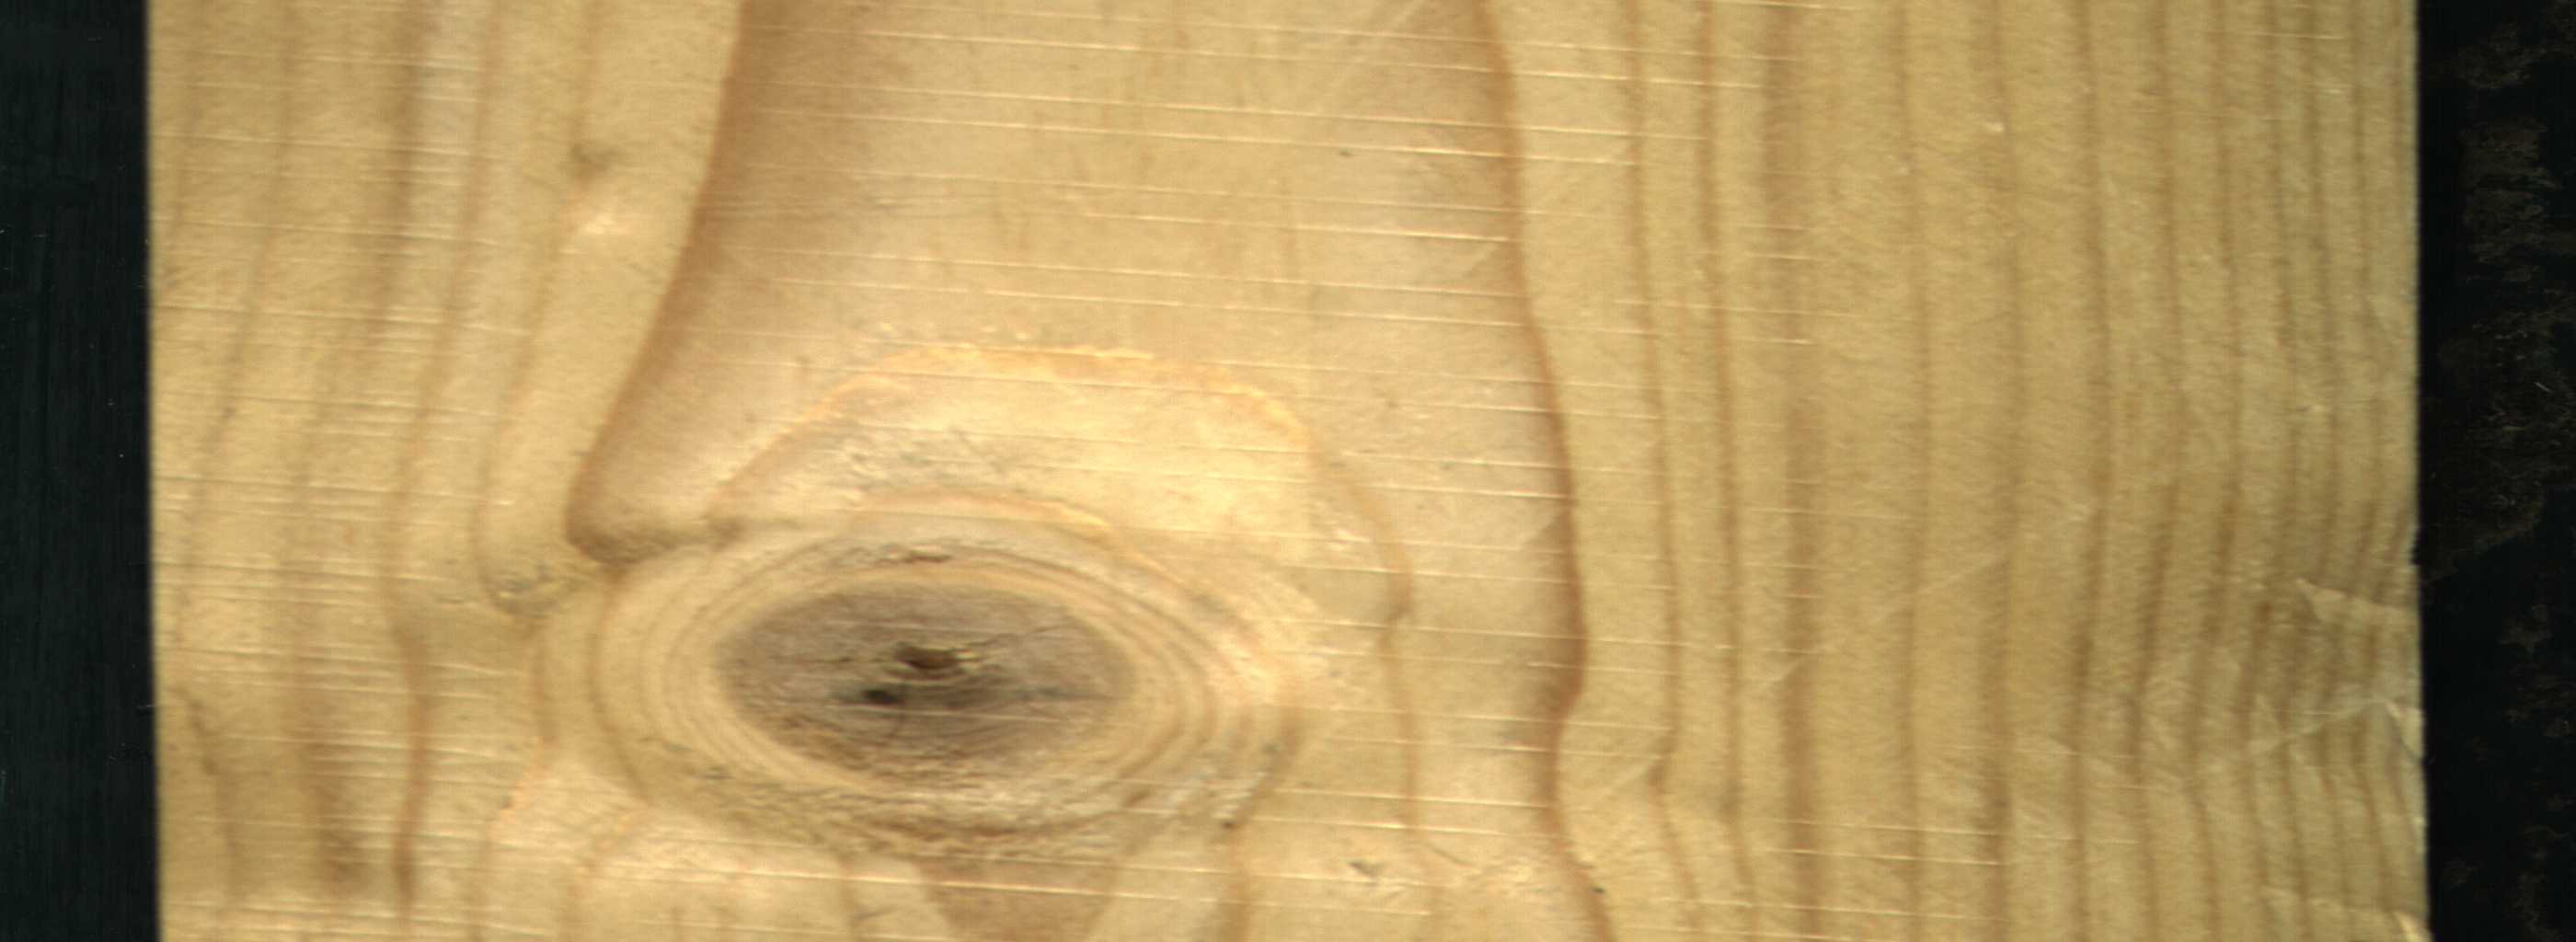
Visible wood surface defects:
Live_Knot